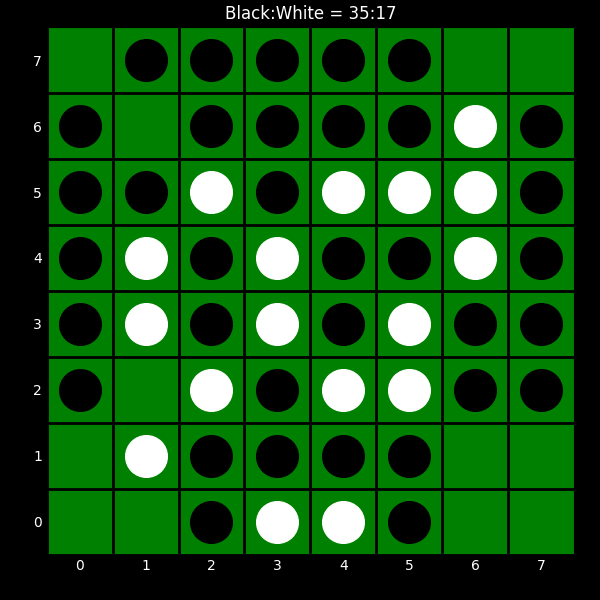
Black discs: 35
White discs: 17